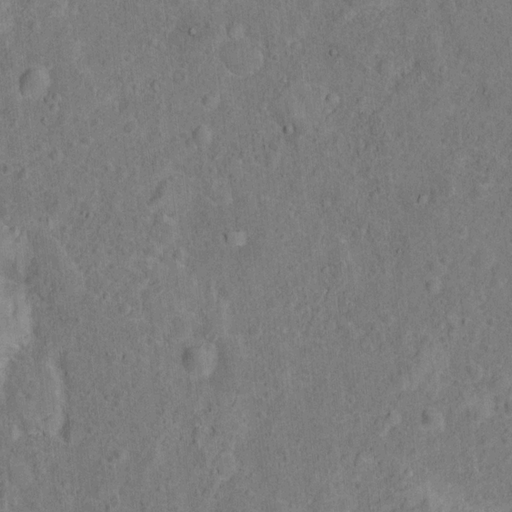
Classes present: Background